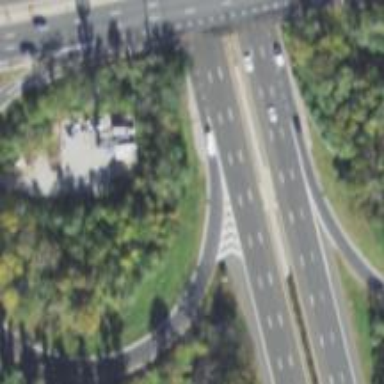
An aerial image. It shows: Motorway junction.